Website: bh-photo
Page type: store-pickup
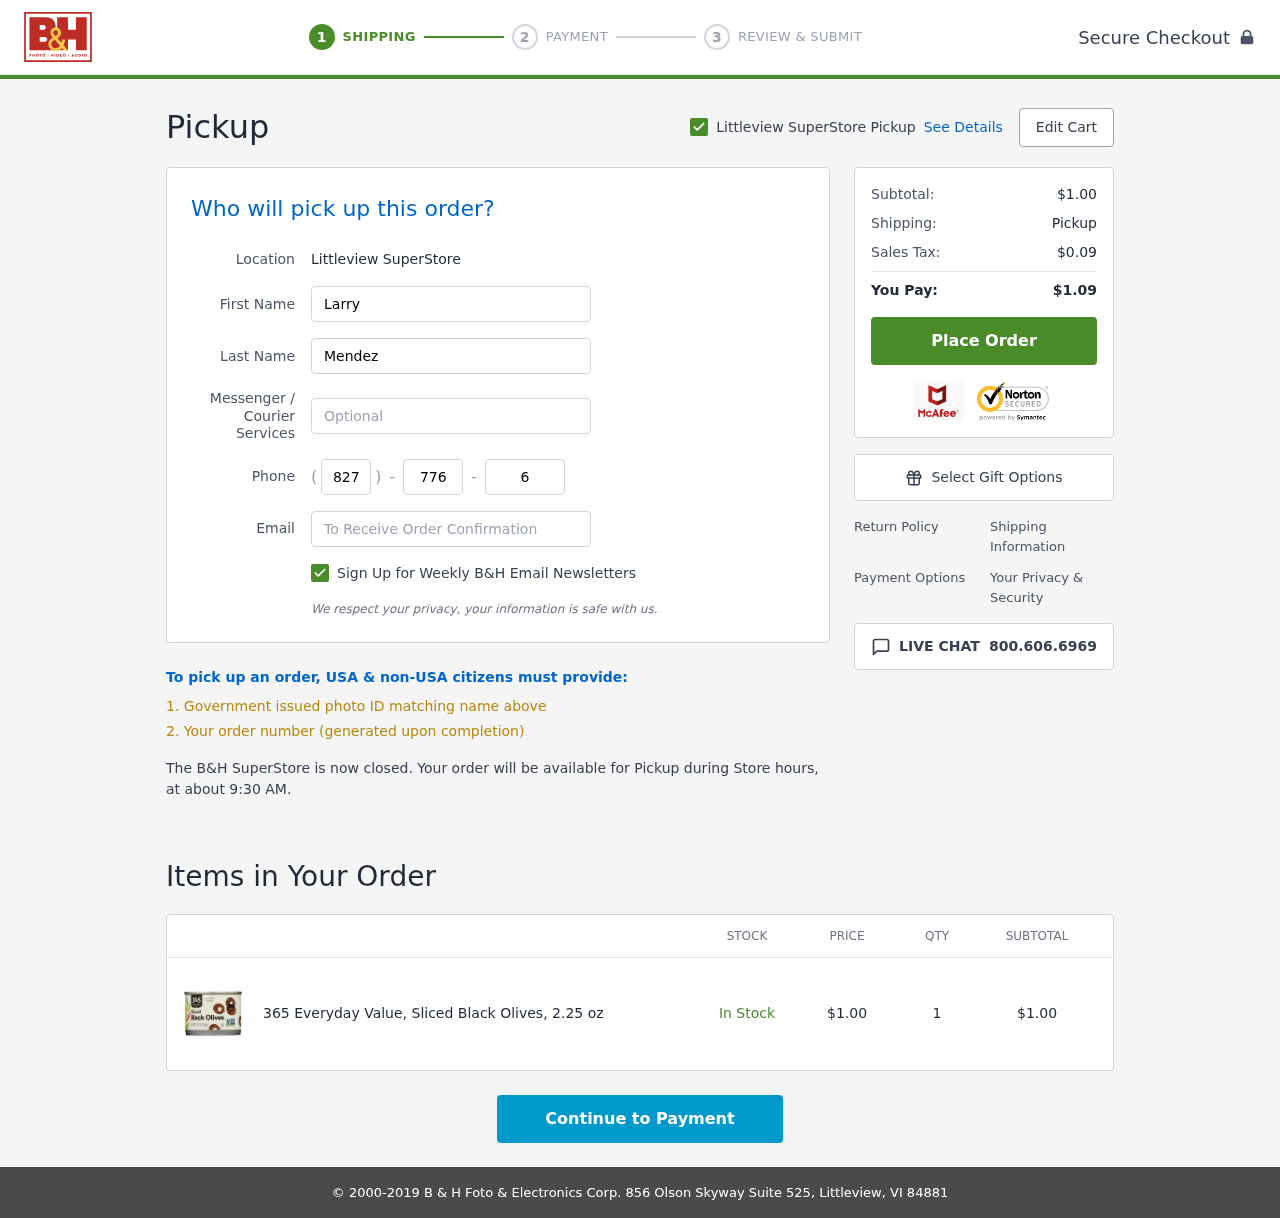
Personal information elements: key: PII_EMAIL
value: larrymendez@hotmail.com
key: PII_FIRSTNAME
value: Larry
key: PII_LASTNAME
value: Mendez
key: PII_LOCATION1_CITY
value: Littleview SuperStore Pickup
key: PII_LOCATION1_CITY
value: Littleview SuperStore
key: PII_PHONE_AREA
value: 827
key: PII_PHONE_PREFIX
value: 776
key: PII_PHONE_SUFFIX
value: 6917
Product elements: key: PRODUCT1_NAME
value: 365 Everyday Value, Sliced Black Olives, 2.25 oz
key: PRODUCT1_PRICE
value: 1
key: PRODUCT1_QUANTITY
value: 1
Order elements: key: ORDER_SUBTOTAL
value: $1.00
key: ORDER_TAX
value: $0.09
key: ORDER_TOTAL
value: $1.09